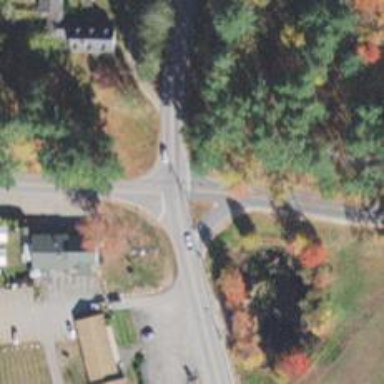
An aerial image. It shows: Road with stop sign.